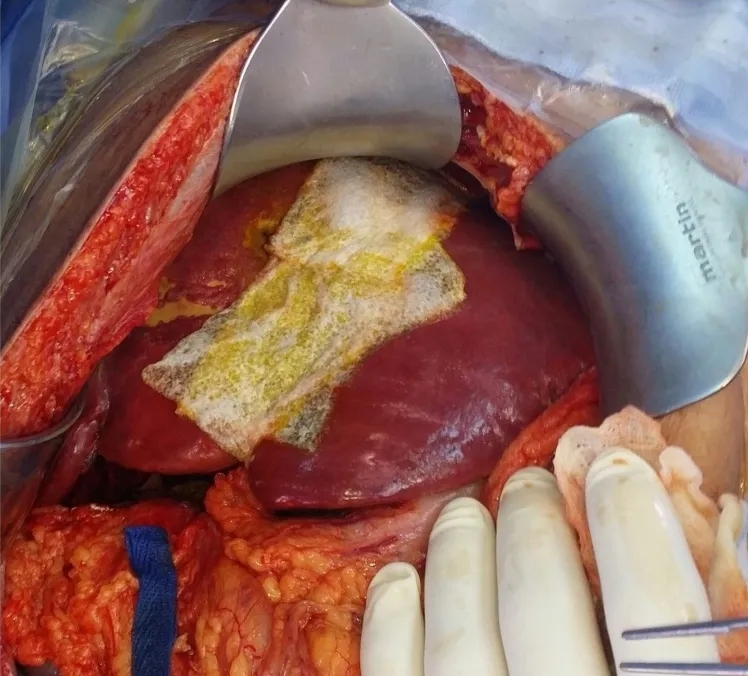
TachoSil Sealant Patches adhered well to the underlying hepatic injury, the inlet of the shrapnel.
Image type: medical_photograph (other_medical_photograph)